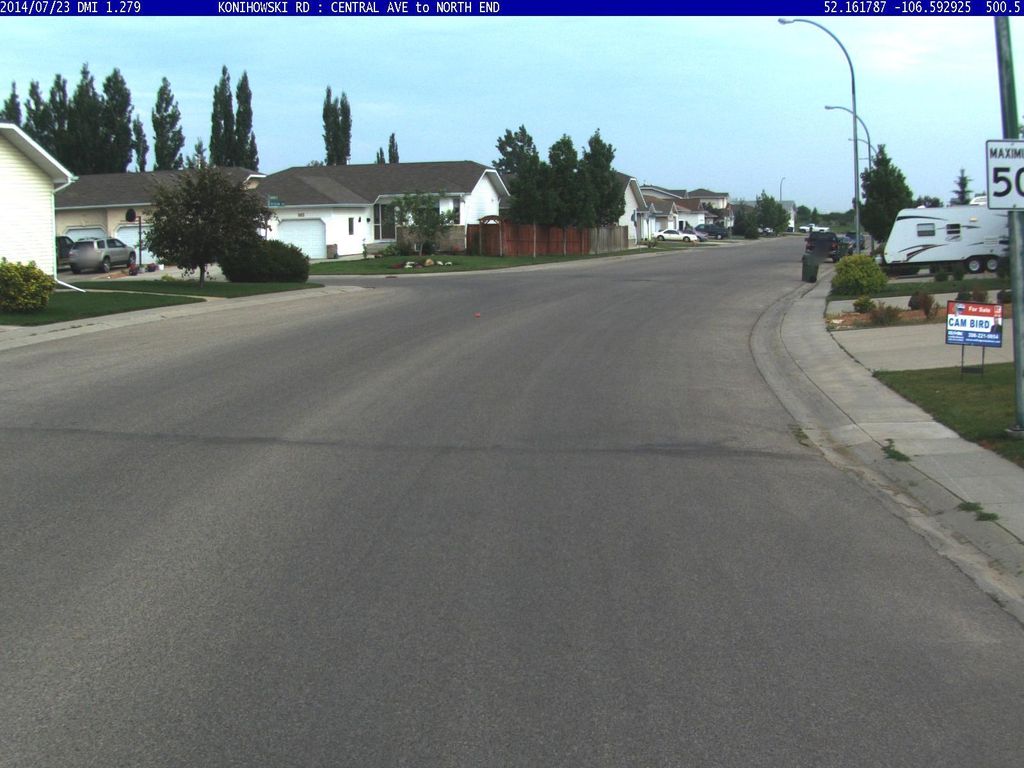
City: saskatoon